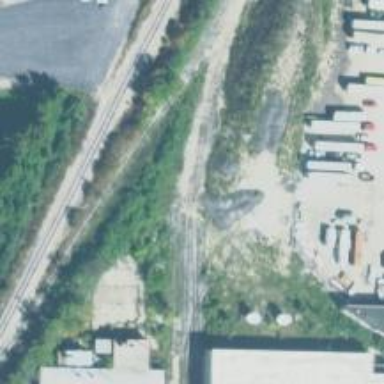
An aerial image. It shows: Abandoned railway spur.